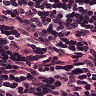
Metastatic tissue present: no